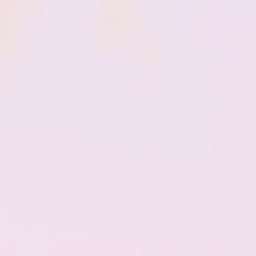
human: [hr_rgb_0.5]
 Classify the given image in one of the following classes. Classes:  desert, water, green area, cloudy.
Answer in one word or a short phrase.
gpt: cloudy